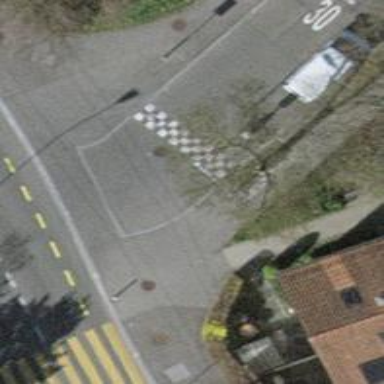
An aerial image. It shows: Asphalt road in residential area.